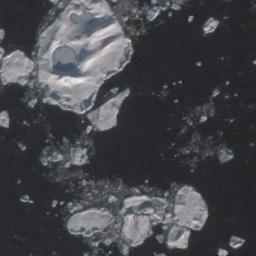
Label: sea_ice